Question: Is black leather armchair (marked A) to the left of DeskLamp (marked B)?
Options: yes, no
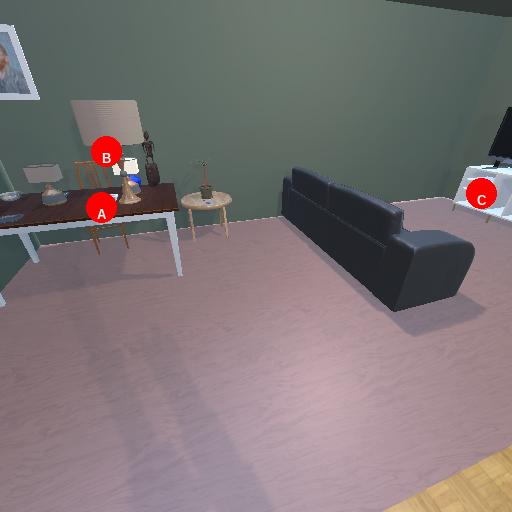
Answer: yes